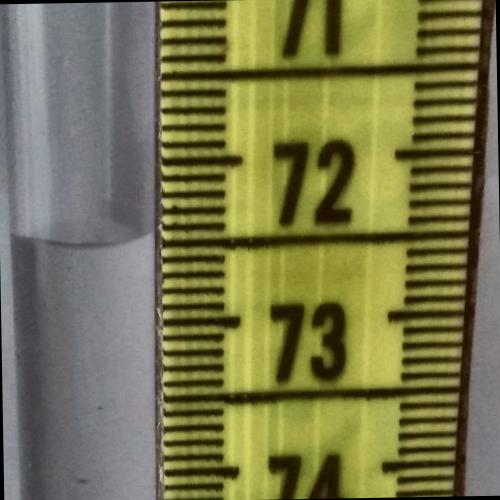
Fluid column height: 72.4 cm